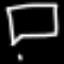
Label: square